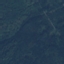
Label: Forest